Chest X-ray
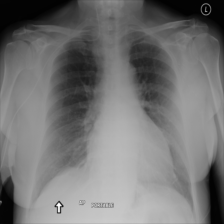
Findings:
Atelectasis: negative
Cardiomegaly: negative
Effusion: negative
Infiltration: negative
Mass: negative
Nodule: negative
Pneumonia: negative
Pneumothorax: negative
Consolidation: negative
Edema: negative
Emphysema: negative
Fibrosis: negative
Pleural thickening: negative
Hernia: negative